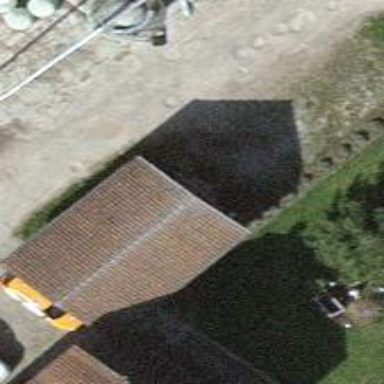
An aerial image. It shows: Shed.